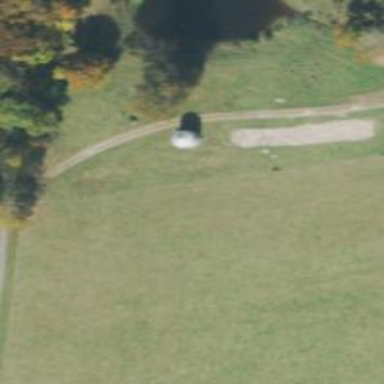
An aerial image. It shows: Silo.